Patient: sex M, age 78
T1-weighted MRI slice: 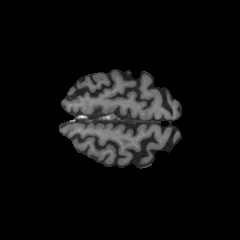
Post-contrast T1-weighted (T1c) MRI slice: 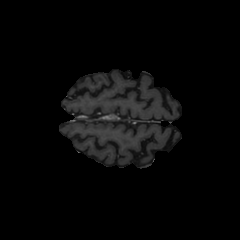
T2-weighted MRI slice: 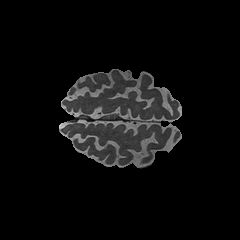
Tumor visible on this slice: no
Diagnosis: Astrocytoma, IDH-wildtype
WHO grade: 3